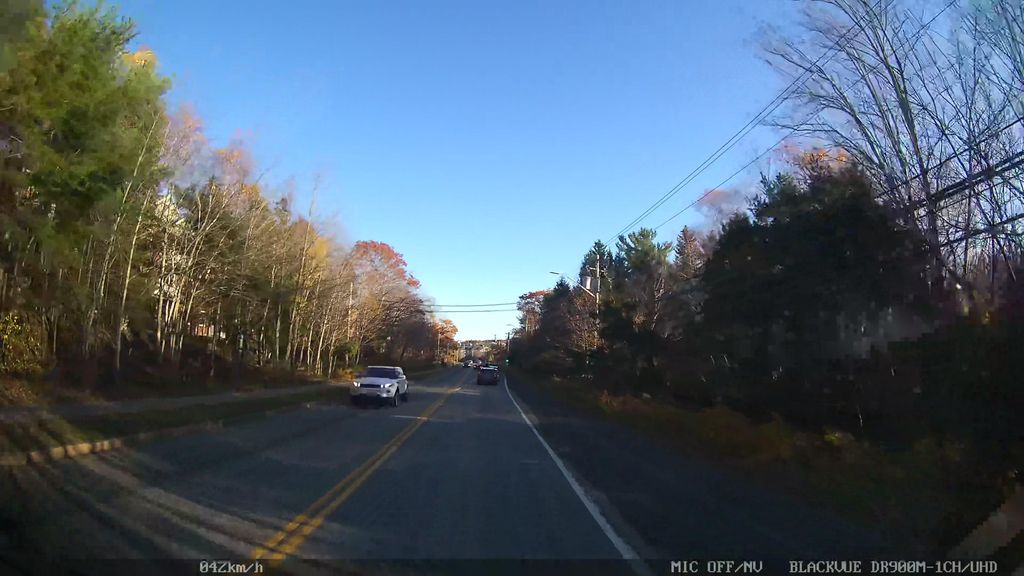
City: halifax